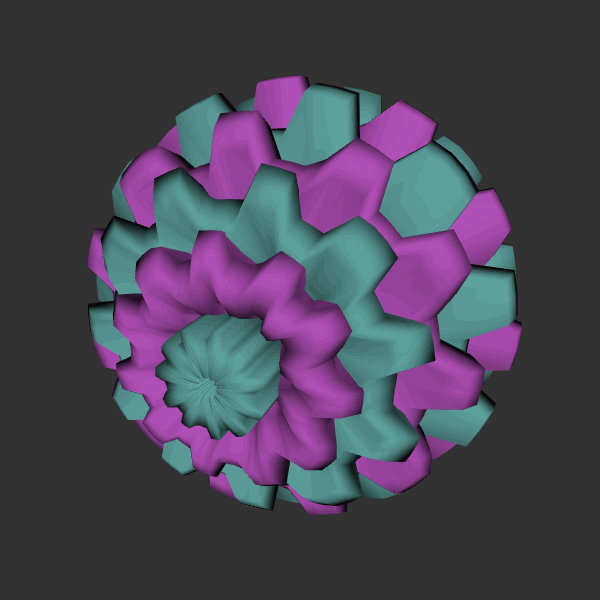
Background: dark